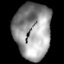
Tissue: lung
Cell type: Epithelial cells
Senescence score: 0.223
Nuclear area (px): 2015
Mean DAPI intensity: 150.274